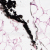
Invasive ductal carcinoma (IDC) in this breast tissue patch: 0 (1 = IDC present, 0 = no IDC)